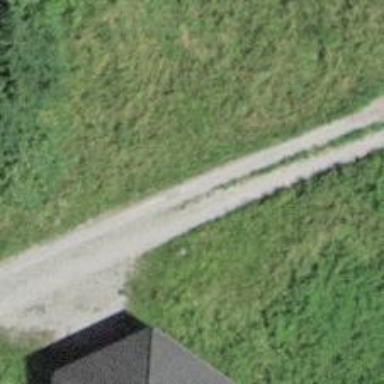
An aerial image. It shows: Dirt track road.